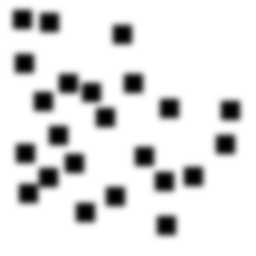
Squares: 23
Triangles: 0
Stars: 0
Total shapes: 23